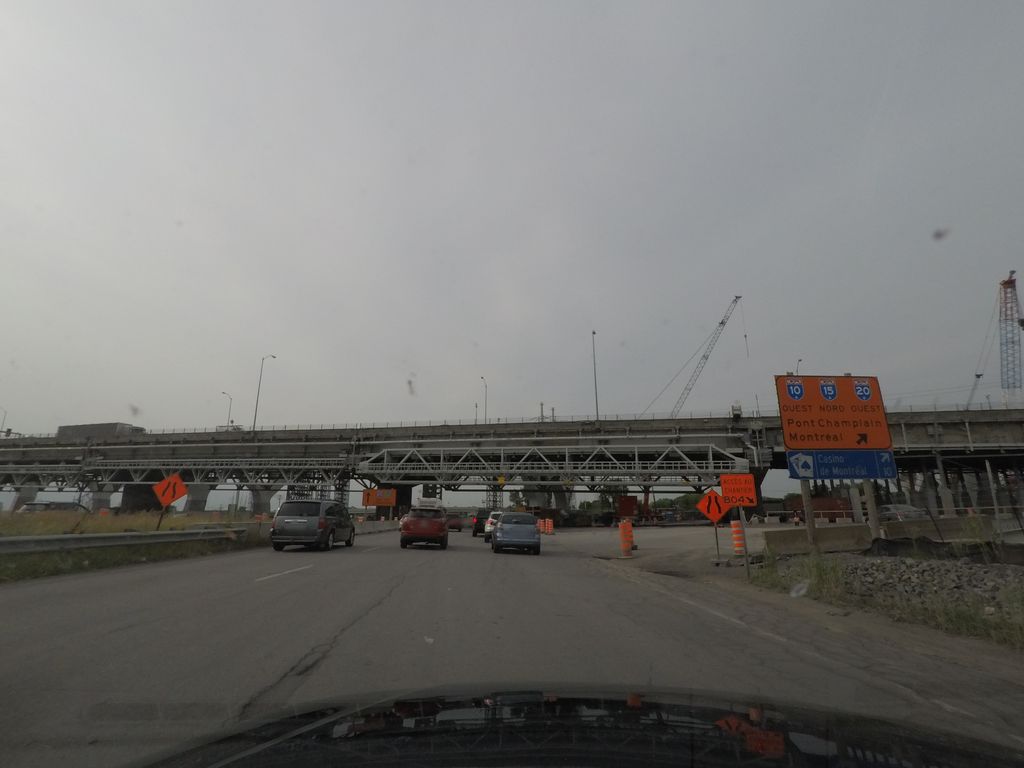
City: montreal